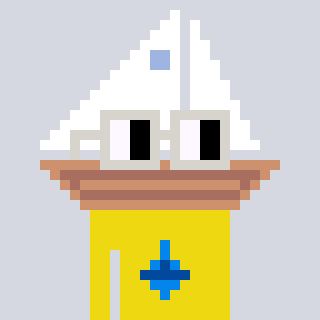
a pixel art character with square light gray glasses, a sailboat-shaped head and a yellow-colored body on a cool background